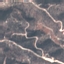
Label: HerbaceousVegetation